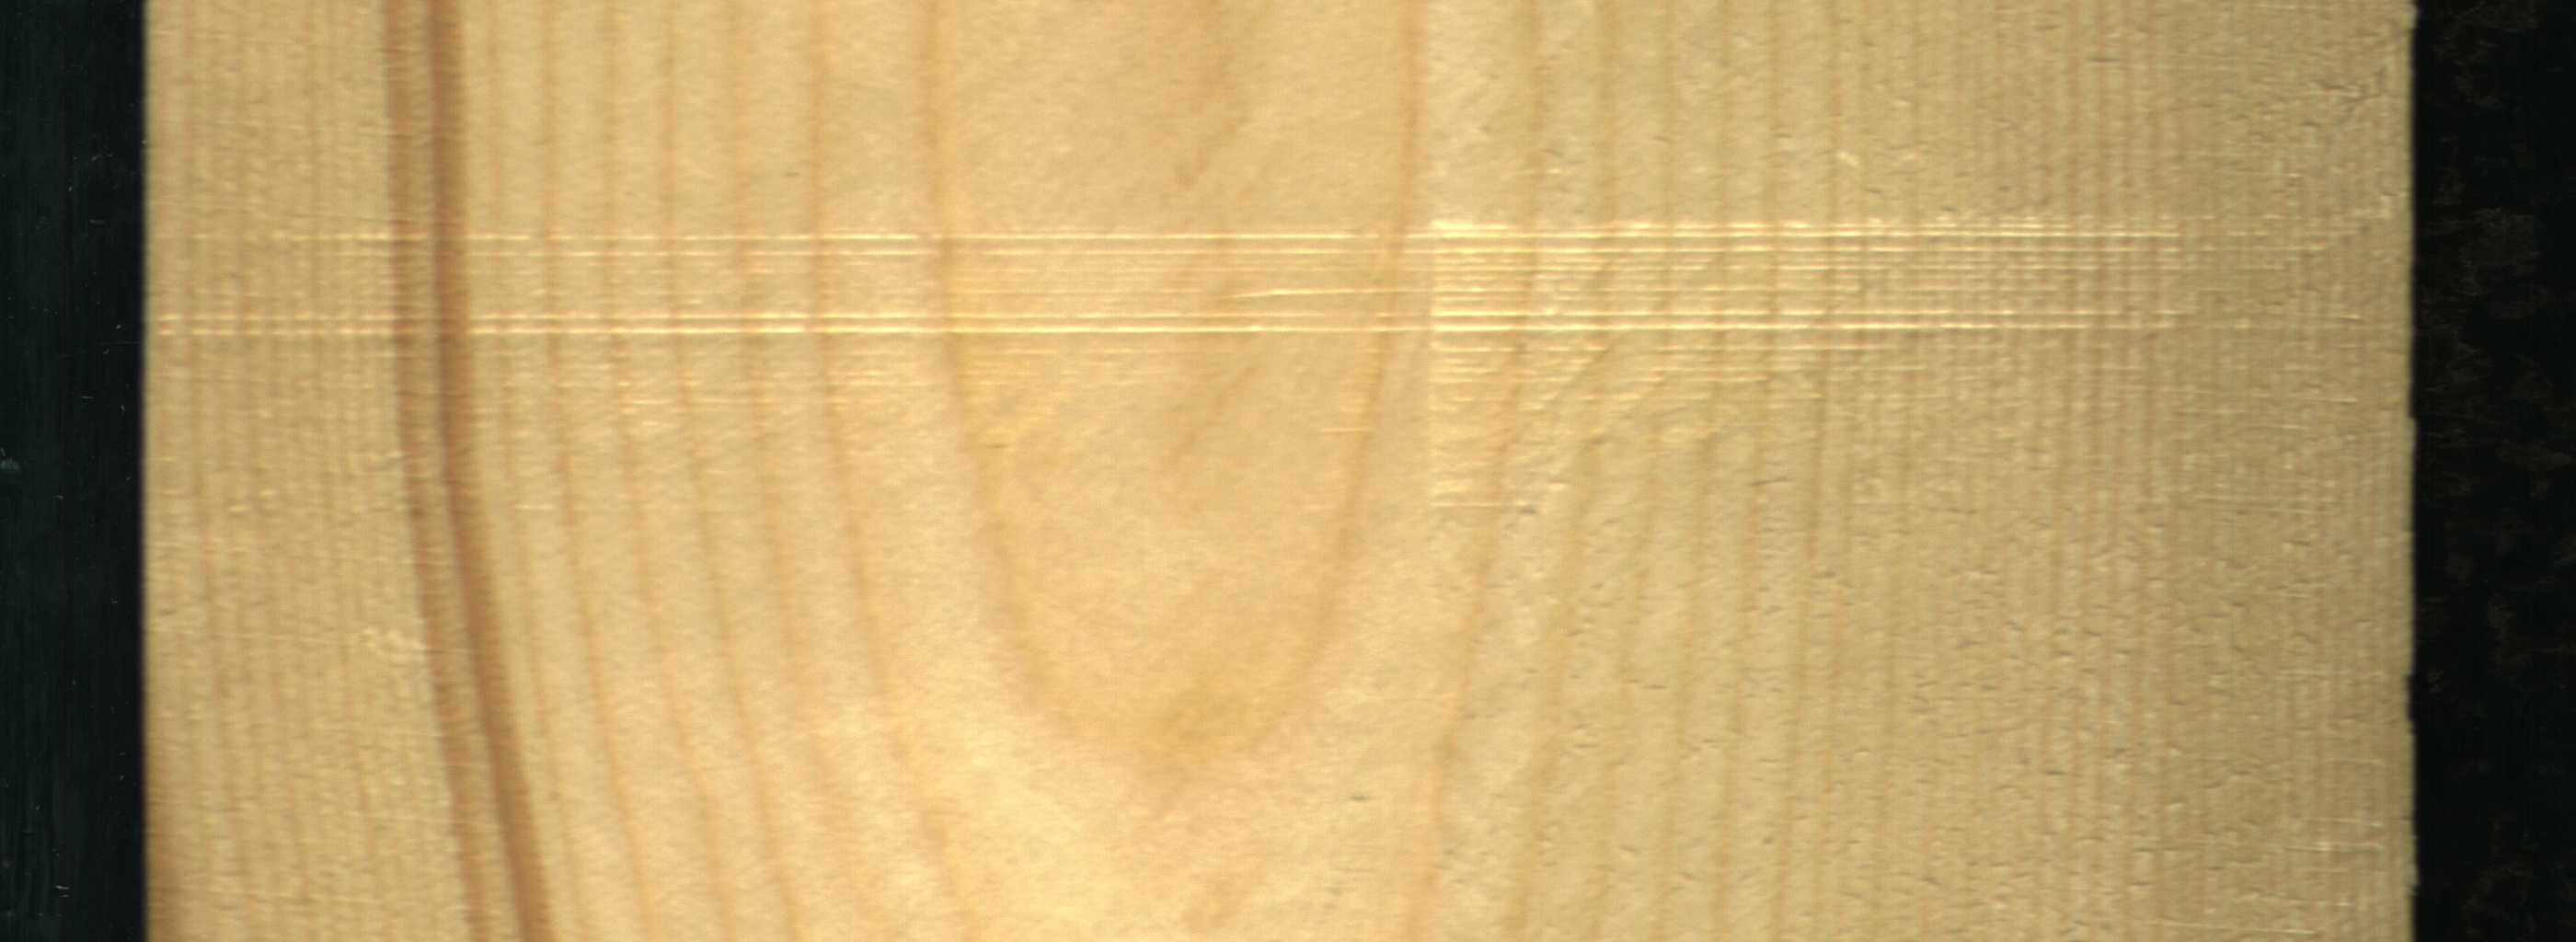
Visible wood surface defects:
Quartzity